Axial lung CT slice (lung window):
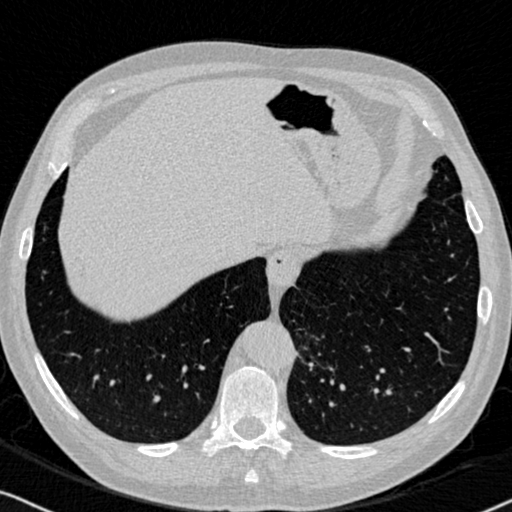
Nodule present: no